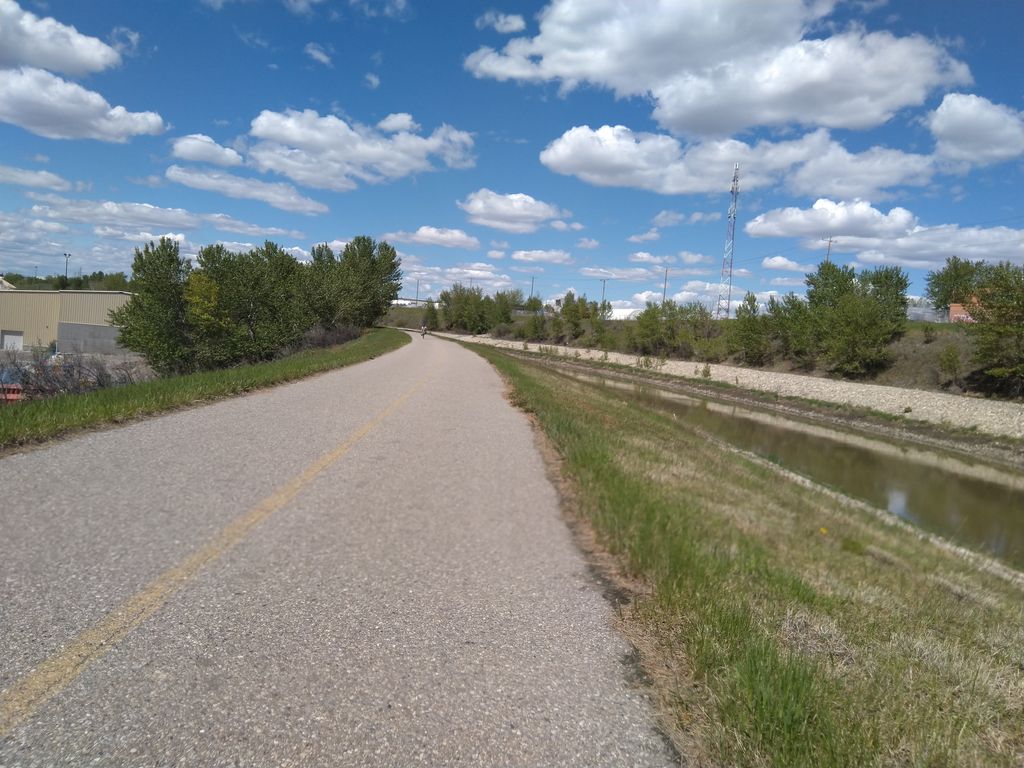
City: calgary